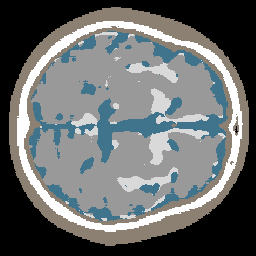
Label: no_lesion